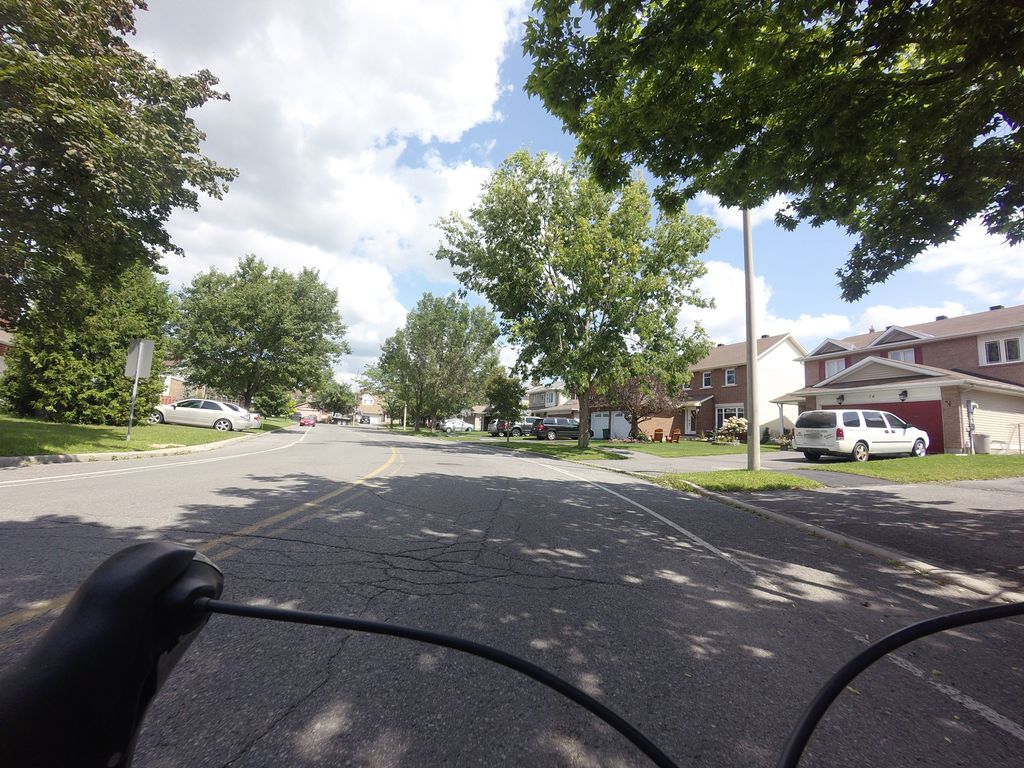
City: ottawa-gatineau